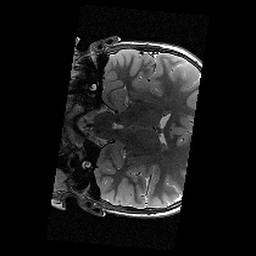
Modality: T2w
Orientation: coronal
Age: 11
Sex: female
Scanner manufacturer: siemens
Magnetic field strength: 3 T
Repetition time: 9.23 s
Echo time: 0.067 s